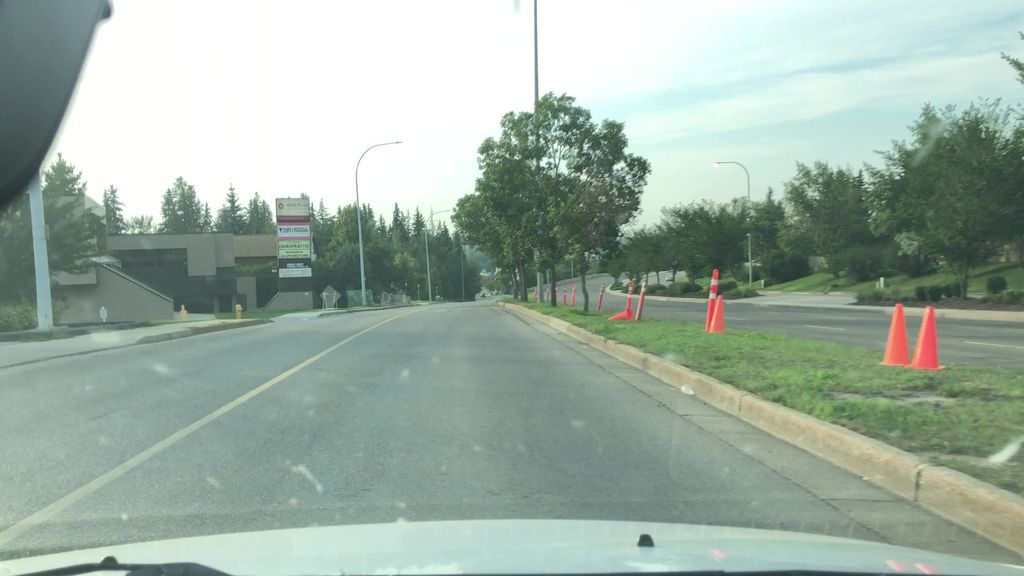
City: edmonton